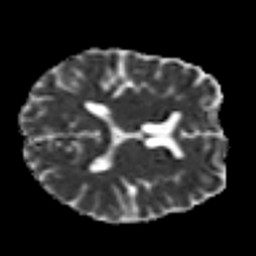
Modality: MD
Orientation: axial
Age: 36
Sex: female
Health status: ill
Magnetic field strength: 3 T
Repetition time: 8.4 s
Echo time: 0.0926 s